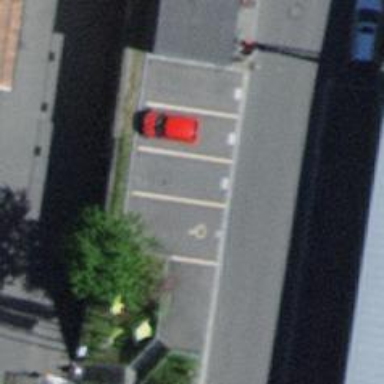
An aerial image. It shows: Car-sharing service available at this location.